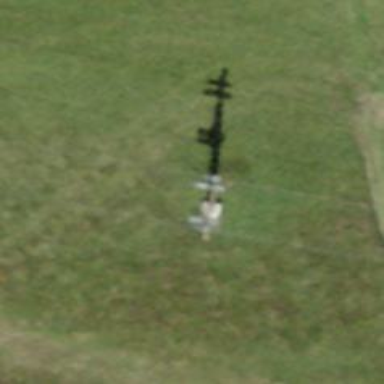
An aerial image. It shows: Pylon used for aerialway.